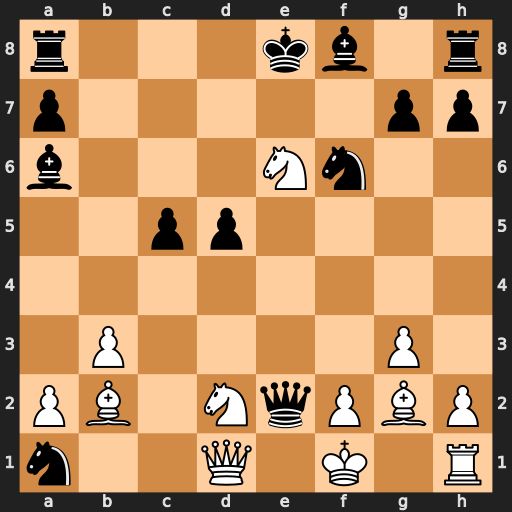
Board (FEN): r3kb1r/p5pp/b3Nn2/2pp4/8/1P4P1/PB1NqPBP/n2Q1K1R
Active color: w
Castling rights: kq
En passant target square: -
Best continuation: Qxe2 Bxe2+ Kxe2